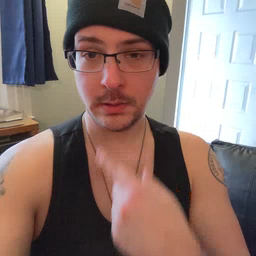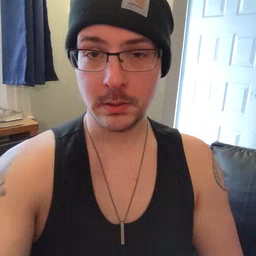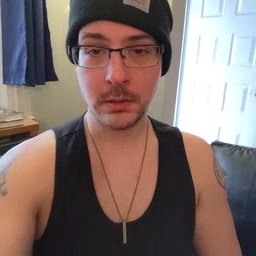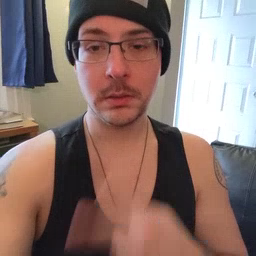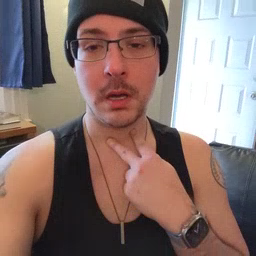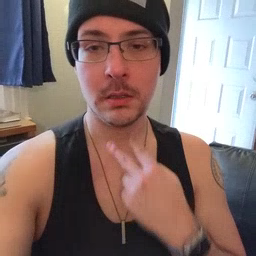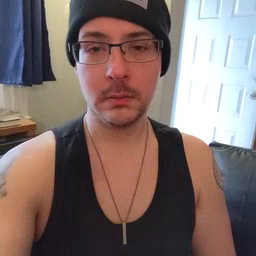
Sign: stuck